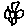
Label: flower